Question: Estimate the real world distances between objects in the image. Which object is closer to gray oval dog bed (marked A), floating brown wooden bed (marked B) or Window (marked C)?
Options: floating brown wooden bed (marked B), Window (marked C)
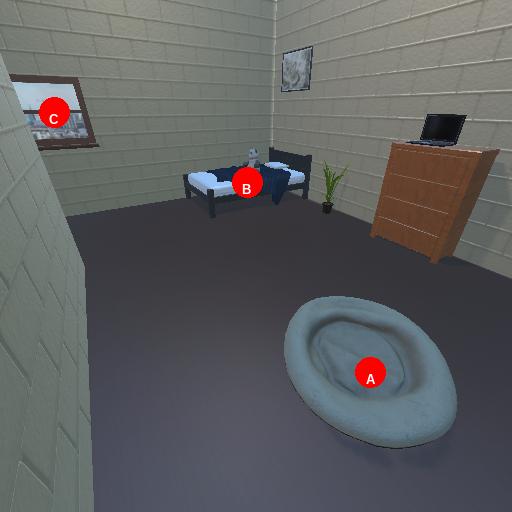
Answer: floating brown wooden bed (marked B)